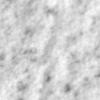
Label: no_change